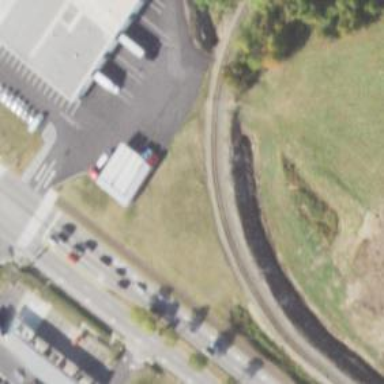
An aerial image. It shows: Railway yard in service.